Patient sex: M
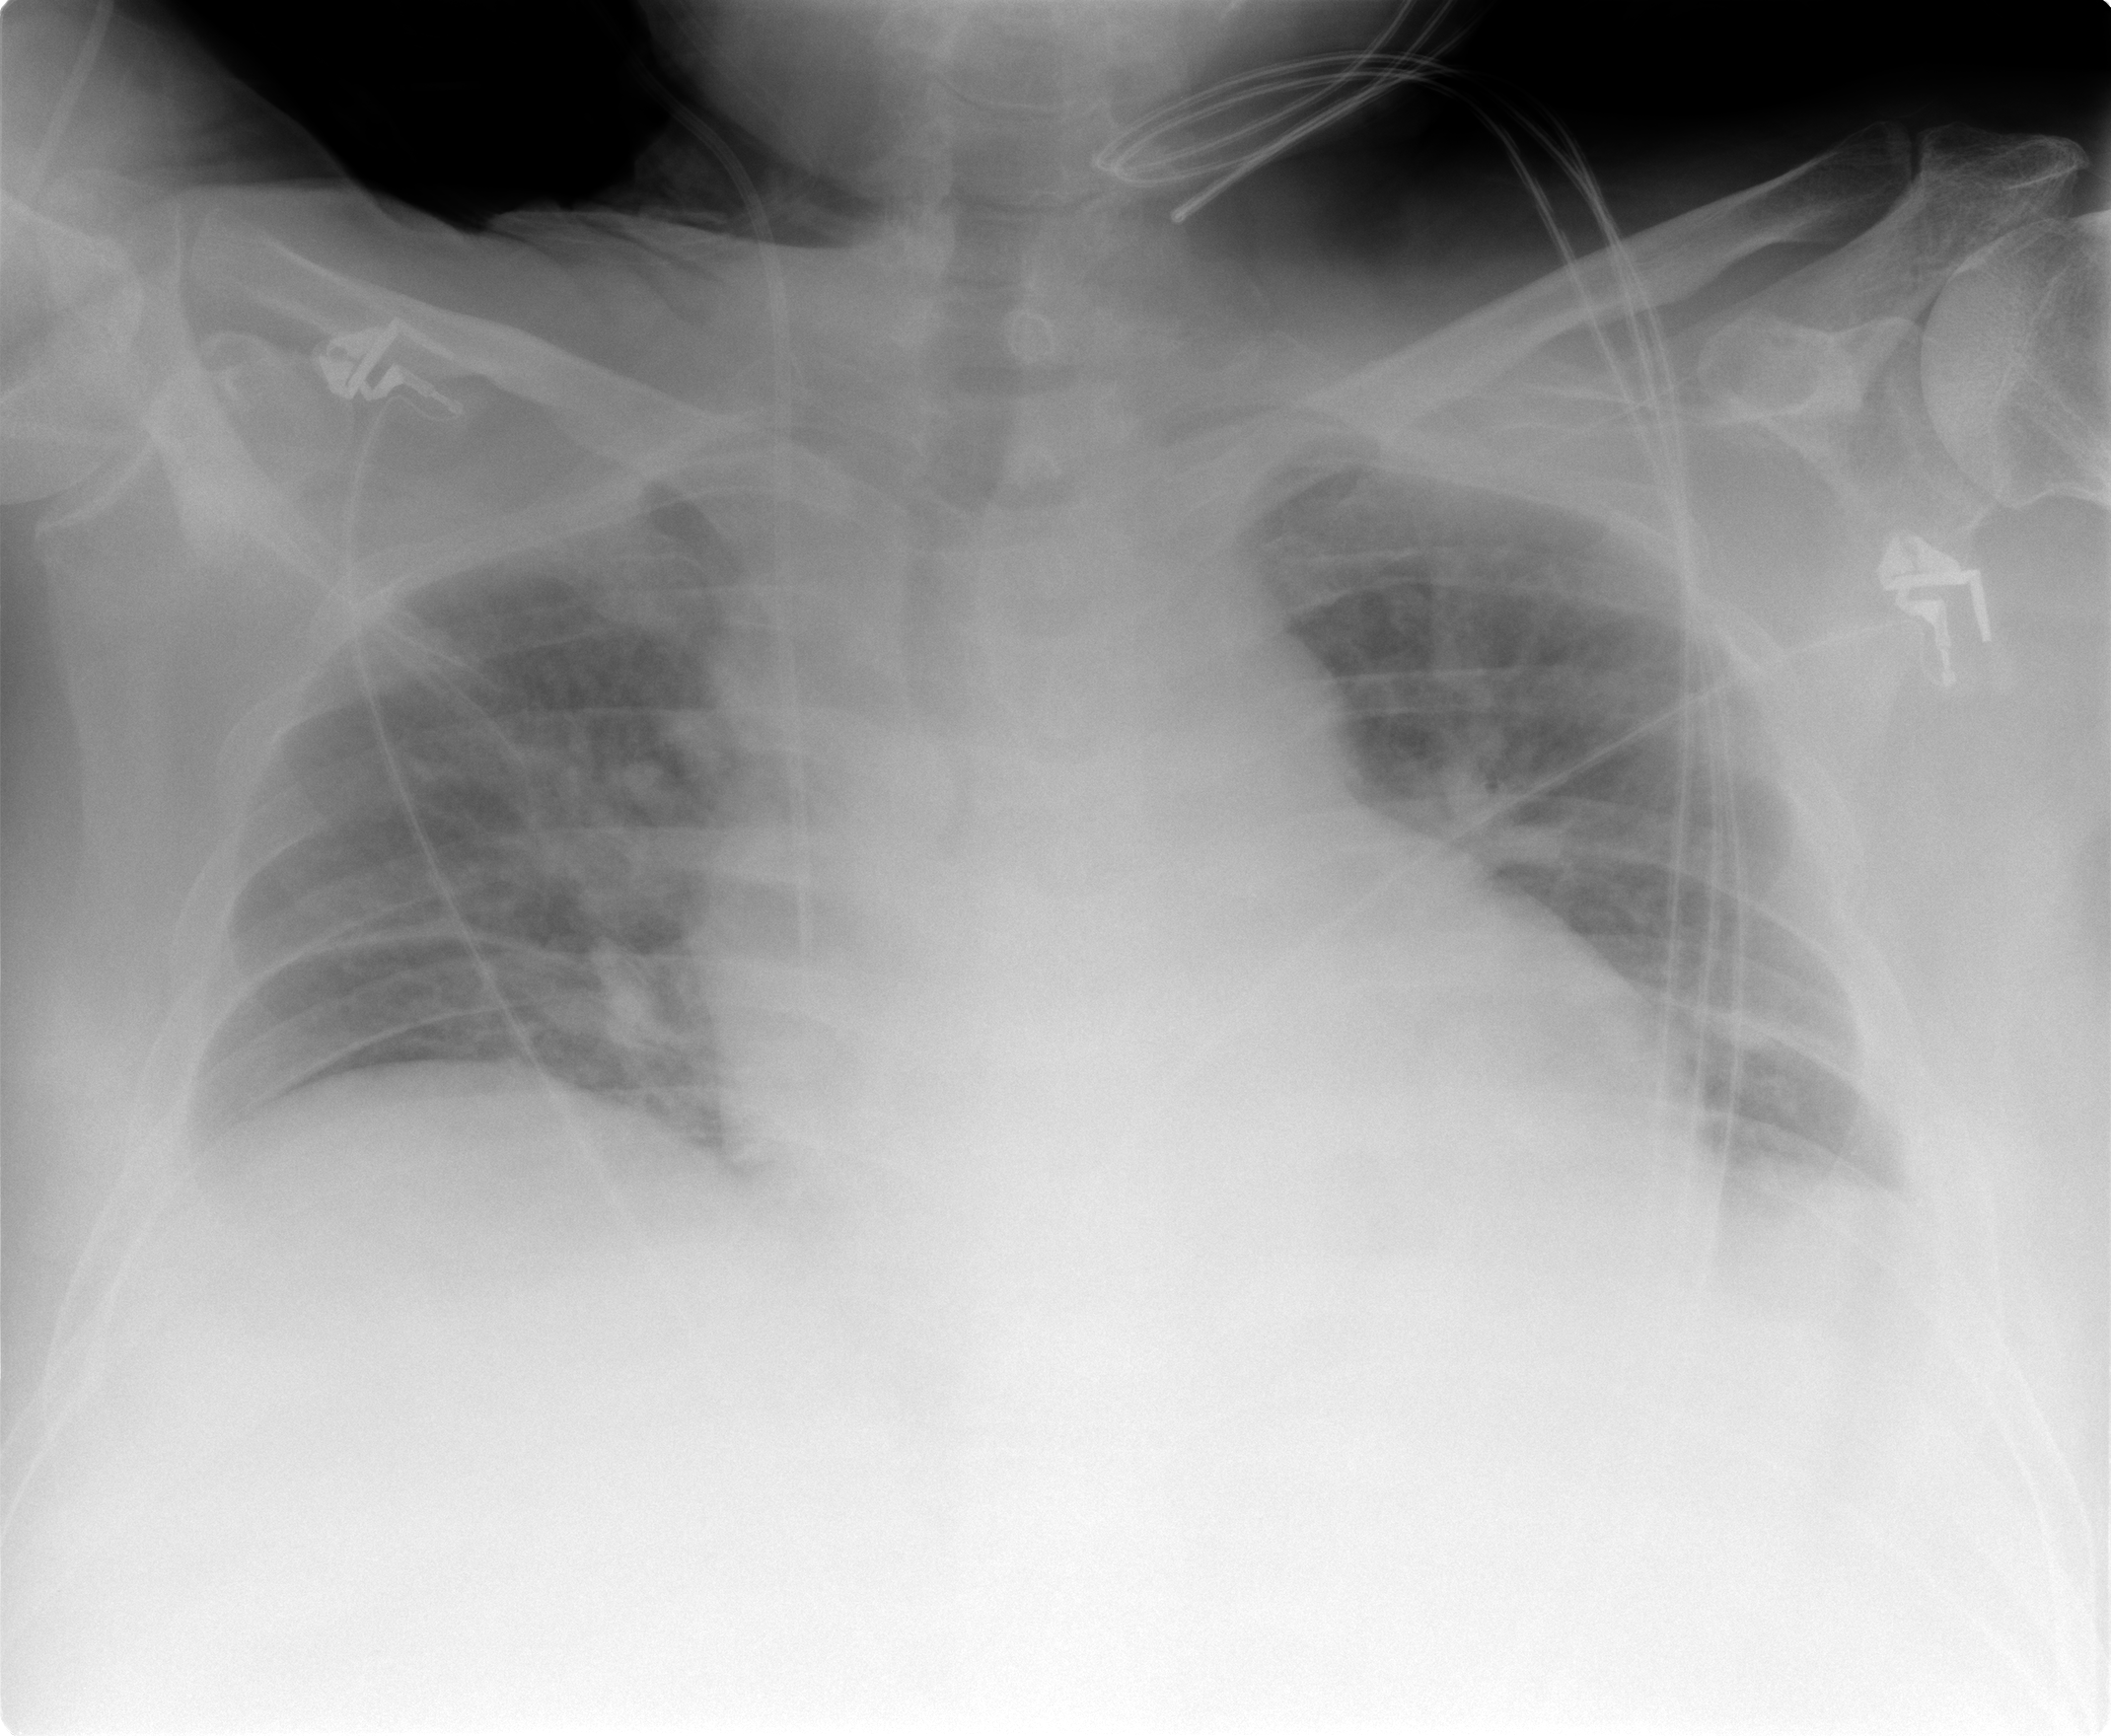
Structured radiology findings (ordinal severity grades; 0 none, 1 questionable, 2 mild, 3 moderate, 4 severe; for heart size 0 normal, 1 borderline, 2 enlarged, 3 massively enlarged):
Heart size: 0
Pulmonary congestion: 1
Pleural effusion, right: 0
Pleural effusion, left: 1
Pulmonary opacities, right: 0
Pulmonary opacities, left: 0
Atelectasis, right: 2
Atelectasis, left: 2